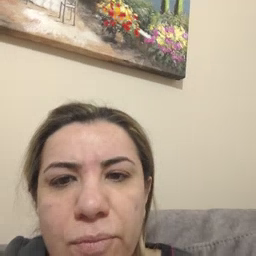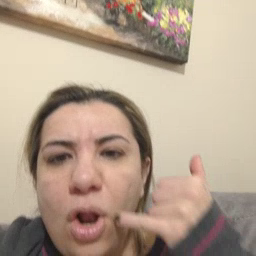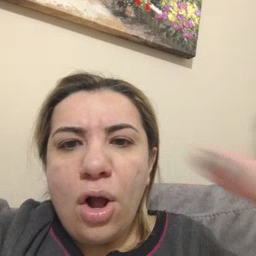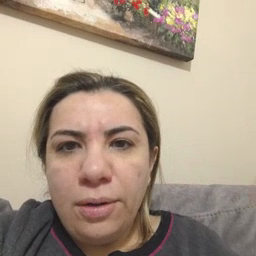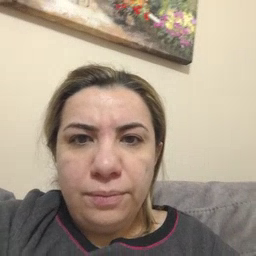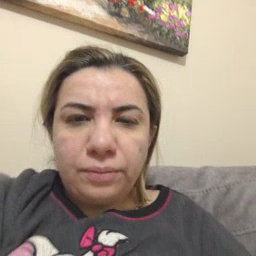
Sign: callonphone